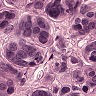
Metastatic tissue present: yes